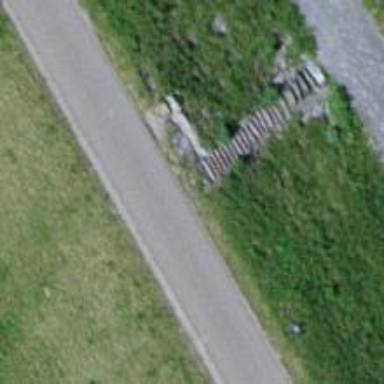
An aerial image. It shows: Set of steps on the road.